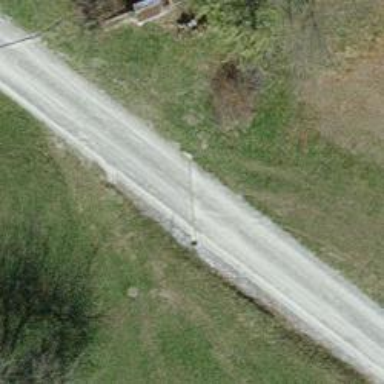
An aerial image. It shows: Residential road with compacted surface.